Interaction volume radius: 10 \u00c5
Interaction volume height: 25 \u00c5
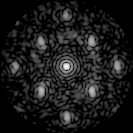
Disorder parameter: 0.3932